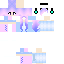
A female human skin with pale skin, wearing blonde long hair dressed in a blue hoodie and red pants, featuring a closed mouth.